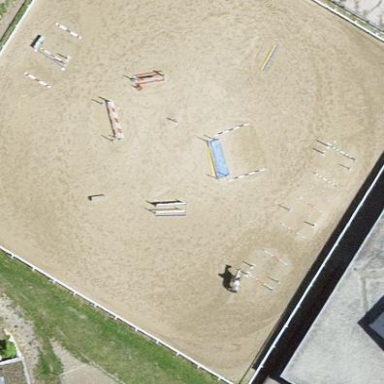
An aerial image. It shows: Equestrian pitch for leisure land sports.